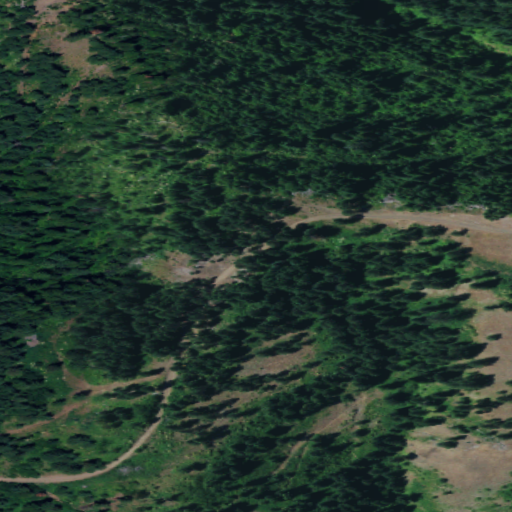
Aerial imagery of ridge(s) in Washington named Green Ridge containing evergreen forest, grassland, shrub, and pasture